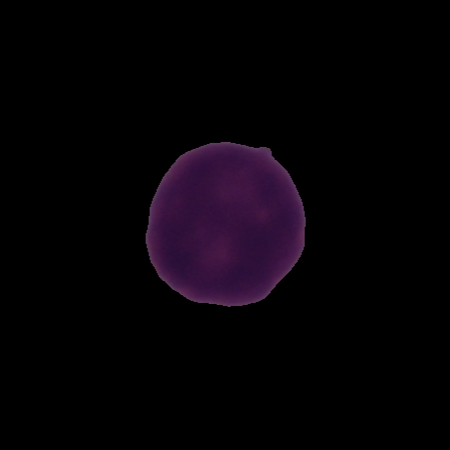
Label: healthy